Question: i'm trying to get latitude and longitude by shop_name from my database so i can use it to get direction from my location.
here's my map activity :
'''
public class SearchLocation extends MapActivity {
private MapView mapView;
private LocationManager locManager;
private LocationListener locListener;
location_dao location_dao = new location_dao();
String shopname = "0", address = "0", phone_number = "0";
public CharSequence lat = "0", lng = "0", lat2 = "0", lng2 = "0";
LocationManager mlocManager;
LocationListener mlocListener;
@Override
public void onCreate(Bundle savedInstanceState) {
super.onCreate(savedInstanceState);
setContentView(R.layout.map_shoprepair);
final ActionBar actionBar = (ActionBar) findViewById(R.id.actionbar);
actionBar.setTitle(getString(R.string.app_name));
actionBar.setHomeAction(new IntentAction(this, new Intent(this,
Home_Activity.class), R.drawable.home));
initMap();
initLocationManager();
}
private void initMap() {
mapView = (MapView) findViewById(R.id.map_view);
mapView.setBuiltInZoomControls(true);
mapView.displayZoomControls(true);
mapView.getController().setZoom(15);
mapView.setSatellite(false);
}
private void initLocationManager() {
locManager = (LocationManager) getSystemService(Context.LOCATION_SERVICE);
locListener = new LocationListener() {
//method ini akan dijalankan apabila koordinat GPS berubah
public void onLocationChanged(Location newLocation) {
tampilkanPosisikeMap(newLocation);
}
public void onProviderDisabled(String arg0) {
}
public void onProviderEnabled(String arg0) {
}
public void onStatusChanged(String arg0, int arg1, Bundle arg2) {
}
};
locManager.requestLocationUpdates(LocationManager.GPS_PROVIDER, 0, 0,
locListener);
}
protected void tampilkanPosisikeMap(Location newLocation) {
List overlays = mapView.getOverlays();
// first remove old overlay
if (overlays.size() > 0) {
for (Iterator iterator = overlays.iterator(); iterator.hasNext();) {
iterator.next();
iterator.remove();
}
}
// transform the location to a geopoint
GeoPoint geopoint = new GeoPoint(
(int) (newLocation.getLatitude() * 1E6), (int) (newLocation.getLongitude() * 1E6));
// initialize icon
Drawable icon = getResources().getDrawable(R.drawable.marker1);
icon.setBounds(0, 0, icon.getIntrinsicWidth(), icon.getIntrinsicHeight());
// create my overlay and show it
mapsOverlay overlay = new mapsOverlay(icon);
OverlayItem item = new OverlayItem(geopoint, "My Location", null);
overlay.addItem(item);
mapView.getOverlays().add(overlay);
// move to location
mapView.getController().animateTo(geopoint);
// redraw map
mapView.postInvalidate();
}
public class MyLocationListener implements LocationListener {
@Override
public void onLocationChanged(final Location loc) {
SearchLocation.this.parsingGetServerLocationData(shopname);
if (lat != "0" && lng != "0") {
loc.getLatitude();
loc.getLongitude();
mlocManager.removeUpdates(this);
lat2 = String.valueOf(loc.getLatitude());
lng2 = String.valueOf(loc.getLongitude());
Location bLocation = new Location("reverseGeocoded");
bLocation.setLatitude(Double.parseDouble((String) lat2));
bLocation.setLongitude(Double.parseDouble((String) lng2));
Location aLocation = new Location("reverseGeocoded");
aLocation.setLatitude(Double.parseDouble((String) lat));
aLocation.setLongitude(Double.parseDouble((String) lng));
Location myLocation = LocationHelper
.getLastLocation(getBaseContext());
int distance = (int) aLocation.distanceTo(bLocation);
// handler.sendEmptyMessage(0);
// Toast.makeText(searchLocation.this, "Your distance: " +
// distance + " Meter", Toast.LENGTH_SHORT).show();
Uri uri = Uri.parse("http://maps.google.com/maps?f=d&saddr="
+ myLocation.getLatitude() + "%20"
+ myLocation.getLongitude() + "&daddr=" + lat + "%20"
+ lng + "&hl=en");
Intent it = new Intent(Intent.ACTION_VIEW, uri);
startActivity(it);
lat = "0";
lng = "0";
} else {
// handler.sendEmptyMessage(0);
// Toast.makeText(searchLocation.this, "no data found",
// Toast.LENGTH_LONG).show();
}
}
public void onProviderDisabled(String provider) {
Toast.makeText(getApplicationContext(),
"Gps Disabled, Switch to Network", Toast.LENGTH_SHORT)
.show();
}
@Override
public void onProviderEnabled(String provider) {
Toast.makeText(getApplicationContext(), "Gps Enabled",
Toast.LENGTH_SHORT).show();
}
@Override
public void onStatusChanged(String provider, int status, Bundle extras) {
}
}
public void parsingGetServerLocationData(String shop_name) {
try {
JSONArray jArray = new JSONArray(
location_dao.getServerLocationData(shop_name));
for (int i = 0; i < jArray.length(); i++) {
JSONObject json_data = jArray.getJSONObject(i);
// Get an output to the screen
shopname = json_data.getString("SHOP_NAME");
lat = json_data.getString("LATITUDE");
lng = json_data.getString("LONGITUDE");
Log.e("log_tag",
"parsingGetServerLocationData" + shopname.toString());
}
} catch (JSONException e) {
// TODO: handle exception
Log.e("log_tag", "Error parsing data " + e.toString());
shopname = "0";
lat = "0";
lng = "0";
}
}
public void parsingGetServerDetailLocationData(String shop_name)
{
try{
JSONArray jArray = new JSONArray(location_dao.getServerDetailLocationData(shop_name));
for(int i=0;i<jArray.length();i++){
JSONObject json_data = jArray.getJSONObject(i);
//Get an output to the screen
shopname = json_data.getString("SHOP_NAME");
address = json_data.getString("ADDRESS");
phone_number = json_data.getString("PHONE_NUMBER");
Log.e("log_tag", "parsingGetServerDetailLocationData: "+shopname.toString());
}
}catch(JSONException e){
Log.e("log_tag", "Error parsing data "+e.toString());
shopname = "0";
address = "0";
phone_number = "0";
}
}
@Override
protected boolean isRouteDisplayed() {
// TODO Auto-generated method stub
return false;
}}
'''
and here's my code to call map activity :
'''
@Override
protected void onListItemClick(ListView l, View v, int position, long id) {
// TODO Auto-generated method stub
final Entity_BikeShopRepair toko = adapterShop.getItem(position);
CharSequence[] items = { "View on Map", "Call Shop" };
AlertDialog.Builder builder = new AlertDialog.Builder(
Tab_Shop_Repair_ListView_Activity.this);
builder.setTitle(toko.getShop_Name());
builder.setItems(items, new DialogInterface.OnClickListener() {
public void onClick(DialogInterface dialog, int item) {
switch (item) {
case 0:
String nama = toko.getShop_Name().toString();
Intent intentmap = new Intent(
Tab_Shop_Repair_ListView_Activity.this,
SearchLocation.class);
startActivity(intentmap);
break;
case 1:
String number = "tel:" + toko.getPhone_Number().toString();
Intent intent = new Intent(Intent.ACTION_CALL, Uri
.parse(number));
startActivity(intent);
break;
case 2:
break;
}
}
});
AlertDialog alert = builder.create();
alert.show();
}
'''

here's my logcat:
> 10-02 22:40:32.859: E/AndroidRuntime(4375): android.view.WindowManager$BadTokenException: Unable to add window -- token android.os.BinderProxy@405139f0 is not valid; is your activity running?
10-02 22:40:32.859: E/AndroidRuntime(4375): at android.view.ViewRoot.setView(ViewRoot.java:532)
10-02 22:40:32.859: E/AndroidRuntime(4375): at android.view.WindowManagerImpl.addView(WindowManagerImpl.java:177)
10-02 22:40:32.859: E/AndroidRuntime(4375): at android.view.WindowManagerImpl.addView(WindowManagerImpl.java:91)
10-02 22:40:32.859: E/AndroidRuntime(4375): at android.view.Window$LocalWindowManager.addView(Window.java:424)
10-02 22:40:32.859: E/AndroidRuntime(4375): at android.app.Dialog.show(Dialog.java:241)
10-02 22:40:32.859: E/AndroidRuntime(4375): at com.wilis.hellotabwidget.Tab_Shop_Repair_ListView_Activity$1.gotResult(Tab_Shop_Repair_ListView_Activity.java:75)
10-02 22:40:32.859: E/AndroidRuntime(4375): at com.wilis.dao.bike_shop_dao$1.gotResult(bike_shop_dao.java:84)
10-02 22:40:32.859: E/AndroidRuntime(4375): at com.wilis.connections.ConnectionHandler.handleMessage(ConnectionHandler.java:68)
10-02 22:40:32.859: E/AndroidRuntime(4375): at android.os.Handler.dispatchMessage(Handler.java:99)
10-02 22:40:32.859: E/AndroidRuntime(4375): at android.os.Looper.loop(Looper.java:130)
10-02 22:40:32.859: E/AndroidRuntime(4375): at android.app.ActivityThread.main(ActivityThread.java:3687)
10-02 22:40:32.859: E/AndroidRuntime(4375): at java.lang.reflect.Method.invokeNative(Native Method)
10-02 22:40:32.859: E/AndroidRuntime(4375): at java.lang.reflect.Method.invoke(Method.java:507)
10-02 22:40:32.859: E/AndroidRuntime(4375): at com.android.internal.os.ZygoteInit$MethodAndArgsCaller.run(ZygoteInit.java:867)
10-02 22:40:32.859: E/AndroidRuntime(4375): at com.android.internal.os.ZygoteInit.main(ZygoteInit.java:625)
10-02 22:40:32.859: E/AndroidRuntime(4375): at dalvik.system.NativeStart.main(Native Method)
10-02 22:41:44.609: E/HttpResponse(4493): {"result":1,"data":[{"0":"Toko Sepeda Alam Baru","shop_name":"Toko Sepeda Alam Baru","1":"Jl. Malioboro No. 151","address":"Jl. Malioboro No. 151","2":"<PHONE>","phone_number":"<PHONE>"},{"0":"Toko Sepeda Tri Jaya","shop_name":"Toko Sepeda Tri Jaya","1":"Jl. Bridjend. Katamso 210 -212","address":"Jl. Bridjend. Katamso 210 -212","2":"<PHONE>","phone_number":"<PHONE>"},{"0":"Sinar Makmur","shop_name":"Sinar Makmur","1":"Jl. Brigjen Katamso 92B","address":"Jl. Brigjen Katamso 92B","2":"<PHONE>","phone_number":"<PHONE>"},{"0":"Orion","shop_name":"Orion","1":"Jl Brigjen Katamso 56","address":"Jl Brigjen Katamso 56","2":"<PHONE>","phone_number":"<PHONE>"},{"0":"Pasar Sepeda PPSY","shop_name":"Pasar Sepeda PPSY","1":"Jl. Menteri Supeno, Sorosutan","address":"Jl. Menteri Supeno, Sorosutan","2":"-","phone_number":"-"},{"0":"Toko Sepeda Adi Mitra","shop_name":"Toko Sepeda Adi Mitra","1":"Jl. Mayjen Sutoyo 09","address":"Jl. Mayjen Sutoyo 09","2":"<PHONE>","phone_number":"<PHONE>"},{"0":"Pasar Sepeda GAPPSTA","shop_name":"Pasar Sepeda GAPPSTA","1":"Jl. MT. Haryono","address":"Jl. MT. Haryono","2":"-","phone_number":"-"},{"0":"Pasar Sepeda Terban","shop_name":"Pasar Sepeda Terban","1":"Jl. C. Simanjuntak","address":"Jl. C. Simanjuntak","2":"-","phone_number":"-"},{"0":"Toko Sepeda Marcopolo","shop_name":"Toko Sepeda Marcopolo","1":"Jl. Sosrowijayan No. 11","address":"Jl. Sosrowijayan No. 11","2":"<PHONE>","phone_number":"<PHONE>"},{"0":"Toko Sepeda Esa Jaya","shop_name":"Toko Sepeda Esa Jaya","1":"Jl. KHA. Dahlan No 72","address":"Jl. KHA. Dahlan No 72","2":"<PHONE>","phone_number":"<PHONE>"},{"0":"Toko Sepeda United","shop_name":"Toko Sepeda United","1":"Jl. P. Diponegoro 42","address":"Jl. P. Diponegoro 42","2":"<PHONE>","phone_number":"<PHONE>"},{"0":"Toko Sepeda Taman Sari Indah","shop_name":"Toko Sepeda Taman Sari Indah","1":"Jl.Wachid Hasyim 129","address":"Jl.Wachid Hasyim 129","2":"-","phone_number":"-"},{"0":"Toko Sepeda Salam","shop_name":"Toko Sepeda Salam","1":"Jl.Wachid Hasyim 19","address":"Jl.Wachid Hasyim 19","2":"<PHONE>","phone_number":"<PHONE>"},{"0":"AB Bike","shop_name":"AB Bike","1":"Jl. HOS Cokroaminoto No.45","address":"Jl. HOS Cokroaminoto No.45","2":"<PHONE>","phone_number":"<PHONE>"},{"0":"Indo Jaya Sakti","shop_name":"Indo Jaya Sakti","1":"Jl. Hos Cokroaminoto No. 157 B","address":"Jl. Hos Cokroaminoto No. 157 B","2":"<PHONE>","phone_number":"<PHONE>"},{"0":"Toko Sepeda Rodalink","shop_name":"Toko Sepeda Rodalink","1":"Jl. Laskda Adisucipto Km 6 No. 155C","address":"Jl. Laskda Adisucipto Km 6 No. 155C","2":"<PHONE>","phone_number":"<PHONE>"},{"0":"Pedro Pit Shop (Pusat)","shop_name":"Pedro Pit Shop (Pusat)","1":"Jln. Kebon Agung Km 4,6 Los Danon, Godean","address":"Jln. Kebon Agung Km 4,6 Los Danon, Godean","2":"<PHONE>","phone_number":"<PHONE>"},{"0":"Pedro Pit Shop (Cabang)","shop_name":"Pedro Pit Shop (Cabang)","1":"Godean Km 9, Godean","address":"Godean Km 9, Godean","2":"<PHONE>","phone_number":"<PHONE>"},{"0":"Pedro Pit Shop (Cabang)","shop_name":"Pedro Pit Shop (Cabang)","1":"Jln. Lingkar Utara (ringroad), Karangnongko, Maguwo, Depok, Sleman","address":"Jln. Lingkar Utara (ringroad), Karangnongko, Maguwo, Depok, Sleman","2":"<PHONE>","phone_number":"<PHONE>"},{"0":"Nurhayati Bike","shop_name":"Nurhayati Bike","1":"Jalan Raya Cebongan Sleman","address":"Jalan Raya Cebongan Sleman","2":"-","phone_number":"-"},{"0":"Love Sepeda","shop_name":"Love Sepeda","1":"Gandok, Gang suryo No.16, Condongcatur, Depok, Sleman","address":"Gandok, Gang suryo No.16, Condongcatur, Depok, Sleman","2":"<PHONE>","phone_number":"<PHONE>"}]}
10-02 22:41:50.749: D/PhoneWindow(4493): couldn't save which view has focus because the focused view com.android.internal.policy.impl.PhoneWindow$DecorView@4053e818 has no id.
10-02 22:41:52.549: E/ZoomButtonsController(4493): Cannot make the zoom controller visible if the owner view is not attached to a window.
10-02 22:41:52.609: I/MapActivity(4493): Handling network change notification:CONNECTED
it's get all data from my database, but i want to show just one shopname when i click.
'''
10-02 22:41:44.609: E/HttpResponse(4493): {"result":1,"data":[{"0":"Toko Sepeda Alam Baru","shop_name":"Toko Sepeda Alam Baru","1":"Jl. Malioboro No. 151","address":"Jl. Malioboro No. 151","2":"<PHONE>","phone_number":"<PHONE>"},{"0":"Toko Sepeda Tri Jaya","shop_name":"Toko Sepeda Tri Jaya","1":"Jl. Bridjend. Katamso 210 -212","address":"Jl. Bridjend. Katamso 210 -212","2":"<PHONE>","phone_number":"<PHONE>"},{"0":"Sinar Makmur","shop_name":"Sinar Makmur","1":"Jl. Brigjen Katamso 92B","address":"Jl. Brigjen Katamso 92B","2":"<PHONE>","phone_number":"<PHONE>"},{"0":"Orion","shop_name":"Orion","1":"Jl Brigjen Katamso 56","address":"Jl Brigjen Katamso 56","2":"<PHONE>","phone_number":"<PHONE>"},{"0":"Pasar Sepeda PPSY","shop_name":"Pasar Sepeda PPSY","1":"Jl. Menteri Supeno, Sorosutan","address":"Jl. Menteri Supeno, Sorosutan","2":"-","phone_number":"-"},{"0":"Toko Sepeda Adi Mitra","shop_name":"Toko Sepeda Adi Mitra","1":"Jl. Mayjen Sutoyo 09","address":"Jl. Mayjen Sutoyo 09","2":"<PHONE>","phone_number":"<PHONE>"},{"0":"Pasar Sepeda GAPPSTA","shop_name":"Pasar Sepeda GAPPSTA","1":"Jl. MT. Haryono","address":"Jl. MT. Haryono","2":"-","phone_number":"-"},{"0":"Pasar Sepeda Terban","shop_name":"Pasar Sepeda Terban","1":"Jl. C. Simanjuntak","address":"Jl. C. Simanjuntak","2":"-","phone_number":"-"},{"0":"Toko Sepeda Marcopolo","shop_name":"Toko Sepeda Marcopolo","1":"Jl. Sosrowijayan No. 11","address":"Jl. Sosrowijayan No. 11","2":"<PHONE>","phone_number":"<PHONE>"},{"0":"Toko Sepeda Esa Jaya","shop_name":"Toko Sepeda Esa Jaya","1":"Jl. KHA. Dahlan No 72","address":"Jl. KHA. Dahlan No 72","2":"<PHONE>","phone_number":"<PHONE>"},{"0":"Toko Sepeda United","shop_name":"Toko Sepeda United","1":"Jl. P. Diponegoro 42","address":"Jl. P. Diponegoro 42","2":"<PHONE>","phone_number":"<PHONE>"},{"0":"Toko Sepeda Taman Sari Indah","shop_name":"Toko Sepeda Taman Sari Indah","1":"Jl.Wachid Hasyim 129","address":"Jl.Wachid Hasyim 129","2":"-","phone_number":"-"},{"0":"Toko Sepeda Salam","shop_name":"Toko Sepeda Salam","1":"Jl.Wachid Hasyim 19","address":"Jl.Wachid Hasyim 19","2":"<PHONE>","phone_number":"<PHONE>"},{"0":"AB Bike","shop_name":"AB Bike","1":"Jl. HOS Cokroaminoto No.45","address":"Jl. HOS Cokroaminoto No.45","2":"<PHONE>","phone_number":"<PHONE>"},{"0":"Indo Jaya Sakti","shop_name":"Indo Jaya Sakti","1":"Jl. Hos Cokroaminoto No. 157 B","address":"Jl. Hos Cokroaminoto No. 157 B","2":"<PHONE>","phone_number":"<PHONE>"},{"0":"Toko Sepeda Rodalink","shop_name":"Toko Sepeda Rodalink","1":"Jl. Laskda Adisucipto Km 6 No. 155C","address":"Jl. Laskda Adisucipto Km 6 No. 155C","2":"<PHONE>","phone_number":"<PHONE>"},{"0":"Pedro Pit Shop (Pusat)","shop_name":"Pedro Pit Shop (Pusat)","1":"Jln. Kebon Agung Km 4,6 Los Danon, Godean","address":"Jln. Kebon Agung Km 4,6 Los Danon, Godean","2":"<PHONE>","phone_number":"<PHONE>"},{"0":"Pedro Pit Shop (Cabang)","shop_name":"Pedro Pit Shop (Cabang)","1":"Godean Km 9, Godean","address":"Godean Km 9, Godean","2":"<PHONE>","phone_number":"<PHONE>"},{"0":"Pedro Pit Shop (Cabang)","shop_name":"Pedro Pit Shop (Cabang)","1":"Jln. Lingkar Utara (ringroad), Karangnongko, Maguwo, Depok, Sleman","address":"Jln. Lingkar Utara (ringroad), Karangnongko, Maguwo, Depok, Sleman","2":"<PHONE>","phone_number":"<PHONE>"},{"0":"Nurhayati Bike","shop_name":"Nurhayati Bike","1":"Jalan Raya Cebongan Sleman","address":"Jalan Raya Cebongan Sleman","2":"-","phone_number":"-"},{"0":"Love Sepeda","shop_name":"Love Sepeda","1":"Gandok, Gang suryo No.16, Condongcatur, Depok, Sleman","address":"Gandok, Gang suryo No.16, Condongcatur, Depok, Sleman","2":"<PHONE>","phone_number":"<PHONE>"}]}
'''
how can i get latitude and longitude by shop_name?
what i am doing mistake in my code please help me. thank you before.
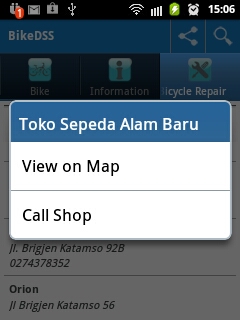
Answer: You may have a look at 'Geocoder.getFromLocationName()' (<URL>, to which you pass as much as possible of the shop address you have in your JSON structure.
The retrieved 'Address' object(s) have latitude and longitude that you can pass to the maps.